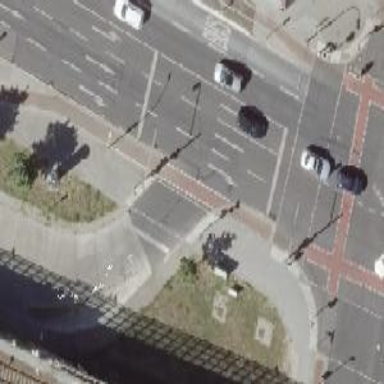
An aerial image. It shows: Road with traffic signals controlling the flow of traffic.